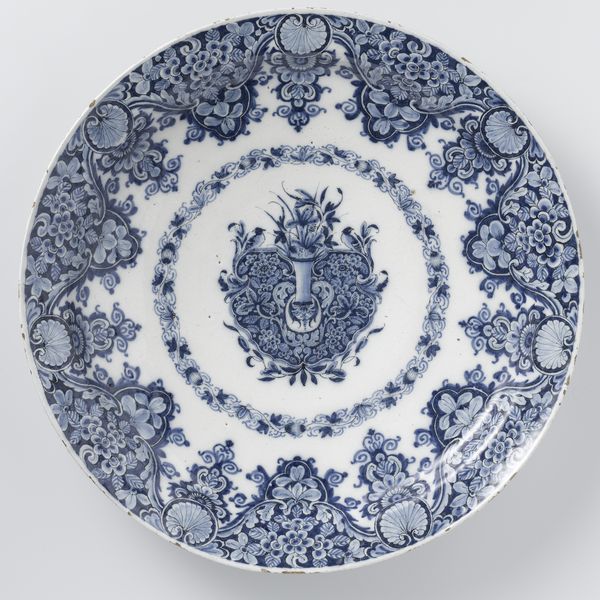
Titel: Blauw beschilderde schotel van faience
Standort: Amsterdam
Institution: Rijksmuseum
Schlagwörter: blau, frauen, blumen, gras, tiere, muster, alt, trinken, teller, ranken, blue, ornate, white, essen, table, decorative, flowers, pattern, patterns, picture, vase, grass, porzellan, kälte, flower, muschel, plants, decoration, bird, birds, zerbrochen, leaves, wreath, design, symmetry, art, detail, gra, circle, ceramic, floral, dutch, shells, china, dish, plate, nichts, round, porcelain, bowl, fan, platter, symmetrical, enamel, mussels, motive, intricate, decorated, delft, hand painted, porcelaine, handmade, blue and white, faience, mussel, mussle, flowerpattern, paited, blueflowers